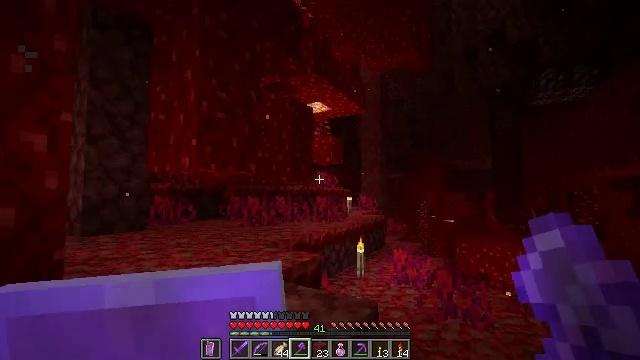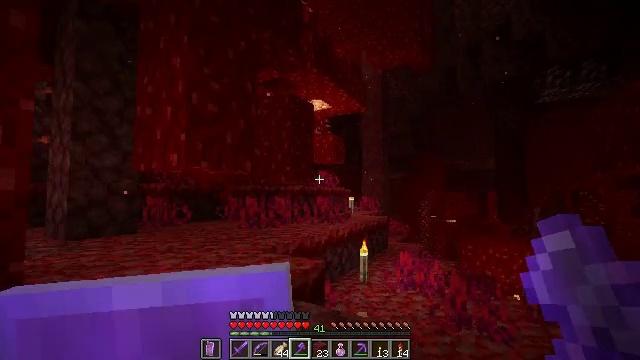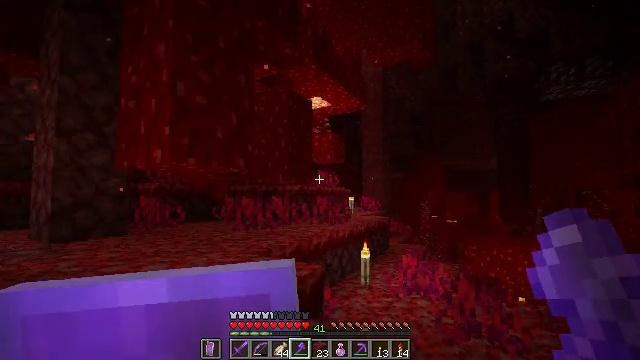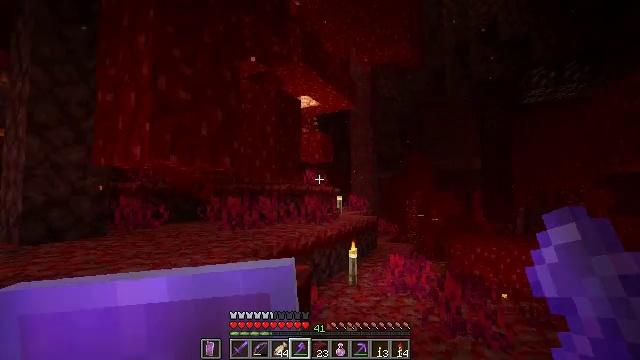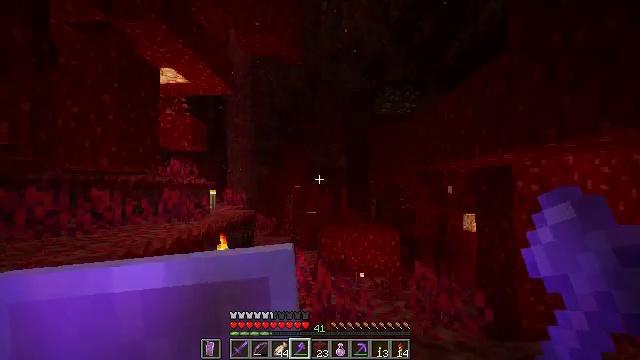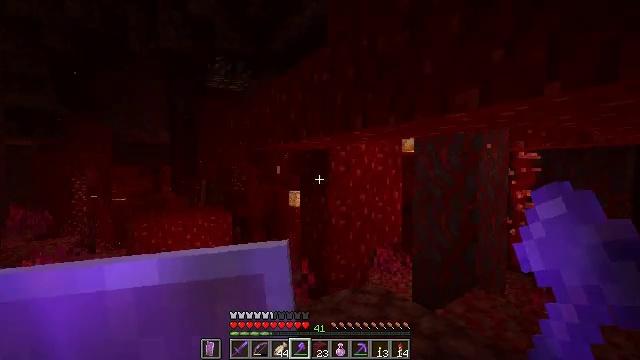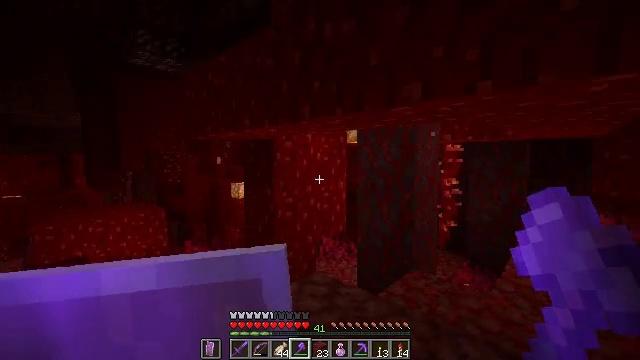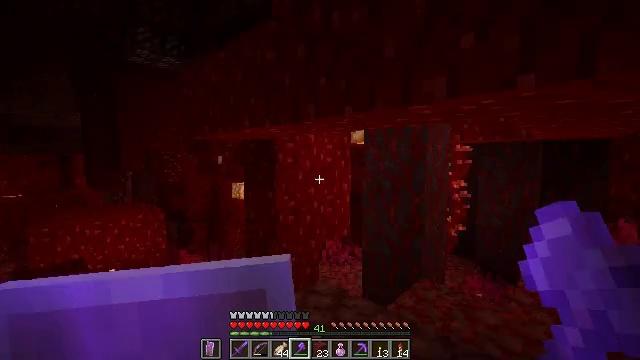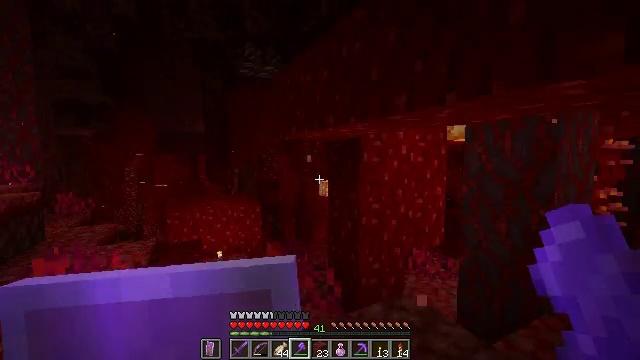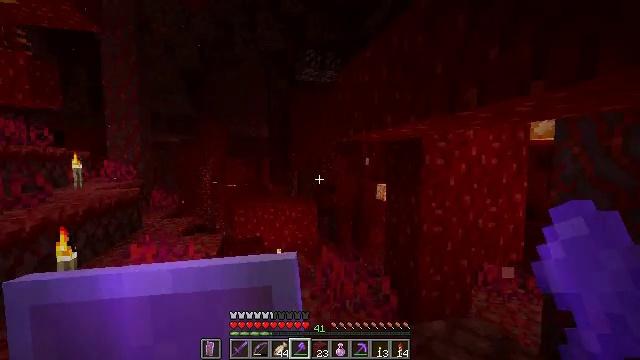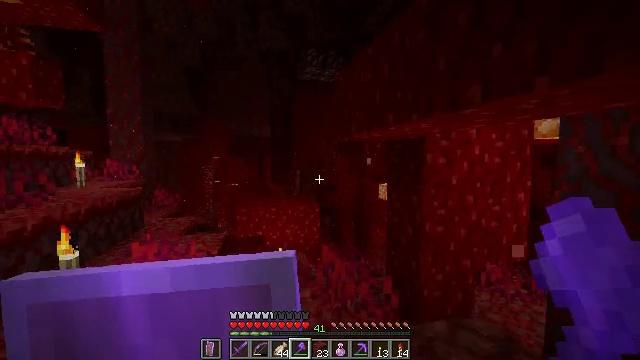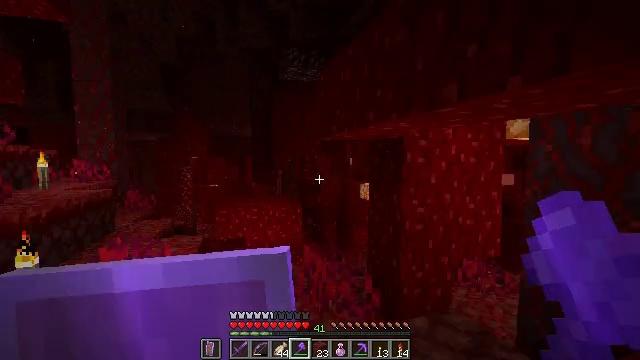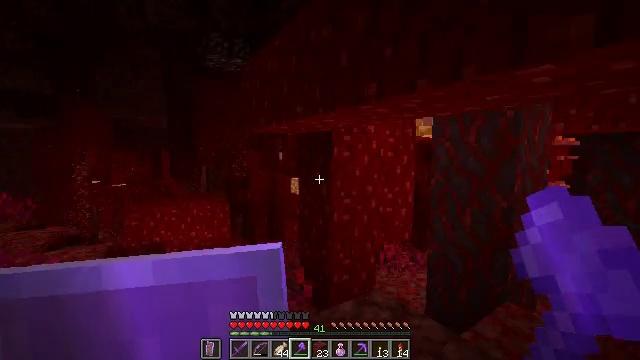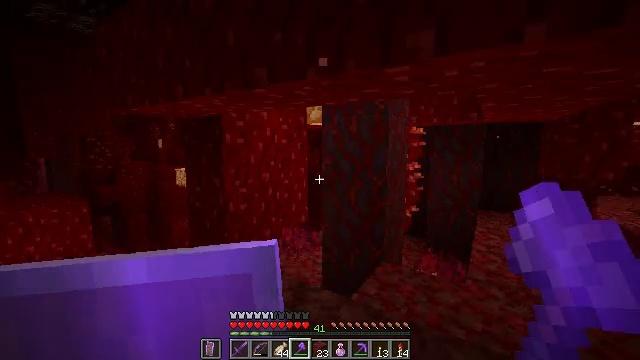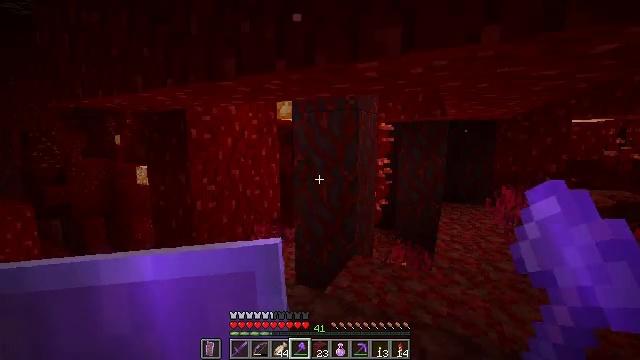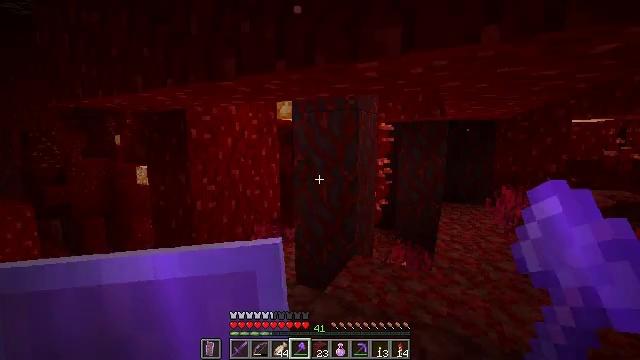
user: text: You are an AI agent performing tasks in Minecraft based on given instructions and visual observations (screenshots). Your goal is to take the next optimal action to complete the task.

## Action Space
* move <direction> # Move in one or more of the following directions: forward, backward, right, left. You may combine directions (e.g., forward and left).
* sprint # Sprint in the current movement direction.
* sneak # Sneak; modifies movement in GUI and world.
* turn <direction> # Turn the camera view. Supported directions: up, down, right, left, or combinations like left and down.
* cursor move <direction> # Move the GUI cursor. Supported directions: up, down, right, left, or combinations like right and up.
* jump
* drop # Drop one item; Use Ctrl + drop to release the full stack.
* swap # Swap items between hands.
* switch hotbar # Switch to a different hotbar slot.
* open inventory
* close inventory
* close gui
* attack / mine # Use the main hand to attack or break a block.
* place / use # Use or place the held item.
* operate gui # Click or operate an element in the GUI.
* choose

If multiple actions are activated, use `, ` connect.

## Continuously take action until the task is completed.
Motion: motion action
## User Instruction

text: Chop crimson stem from the tree.
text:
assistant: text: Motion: move forward
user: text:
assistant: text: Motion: move forward
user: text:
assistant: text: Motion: move forward, turn right
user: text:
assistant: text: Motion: move forward, turn right and down
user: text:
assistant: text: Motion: move forward, turn right and down
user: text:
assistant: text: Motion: move forward, turn right and down
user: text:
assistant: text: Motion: move forward
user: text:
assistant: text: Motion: turn left
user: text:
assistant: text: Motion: turn left
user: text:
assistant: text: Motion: no_op
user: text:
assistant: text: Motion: turn right
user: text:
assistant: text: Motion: turn right and down
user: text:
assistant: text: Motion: turn right and down
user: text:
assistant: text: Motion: turn right
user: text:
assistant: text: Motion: no_op
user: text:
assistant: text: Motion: move forward
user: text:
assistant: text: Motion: move forward
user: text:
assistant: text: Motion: move forward
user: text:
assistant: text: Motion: move forward
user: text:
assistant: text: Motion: move forward, turn right
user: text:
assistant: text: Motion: move forward, turn right and down
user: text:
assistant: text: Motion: move forward, turn right
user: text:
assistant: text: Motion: move forward, turn left
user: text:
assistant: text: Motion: move forward, turn left and up
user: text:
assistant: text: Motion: move forward, turn left and up
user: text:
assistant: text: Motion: move forward
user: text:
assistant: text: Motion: move forward
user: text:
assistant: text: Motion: move forward
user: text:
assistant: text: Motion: no_op
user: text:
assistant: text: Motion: no_op